Question: I have a report generated via a web application. The application located at my localhost page: 8084/app/pages.jsp (where is the form that is sending to the servlet) generates the report perfectly, the problem occurred that when I generate the report served my site.com / app / pages.jsp got this result, it seems that the server does not interpret the file. pdf or her generation.
is a linux server running apache

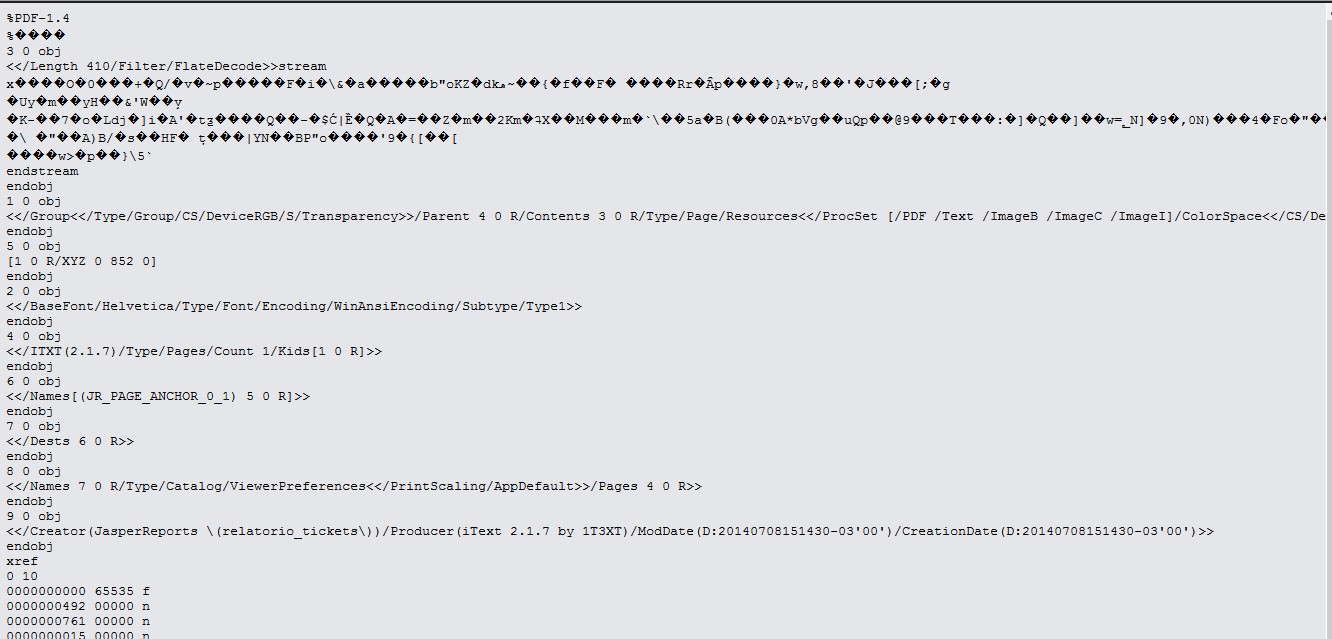
Answer: This comes from an old project, you add'response.setContentType("application/pdf");' and write as output the bytes of the file..
'''
public class ReportSintesiServlet extends HttpServlet {
protected void processRequest(HttpServletRequest request, HttpServletResponse response)
throws ServletException, IOException {
response.setContentType("application/pdf");
Lookup<IReportGeneration> l = new Lookup<IReportGeneration>(true, IReportGeneration.class);
IReportGeneration g = null;
try {
g = l.lookup();
} catch (Exception ex) {
return;
}
if (g != null) {
String param = request.getParameter("idc");
System.out.println("genero il report per idc " + param);
Integer idc = Integer.parseInt(param);
byte[] doc = (byte[]) g.generaSintesiAccordoIniziale(idc);
if (doc != null) {
FilePathManager fpm = new FilePathManager();
String pathtofile = fpm.pathToNuovaSintesi(idc);
File temp = new File(pathtofile);
FileUtil.writeBytesToFile(temp, doc);
response.addHeader("Content-Disposition", "attachment; filename=" + temp.getName());
response.setContentLength((int) temp.length());
FileInputStream fileInputStream = new FileInputStream(temp);
OutputStream responseOutputStream = response.getOutputStream();
int bytes;
while ((bytes = fileInputStream.read()) != -1) {
responseOutputStream.write(bytes);
}
}
}
}
@Override
protected void doGet(HttpServletRequest request, HttpServletResponse response)
throws ServletException, IOException {
processRequest(request, response);
}
@Override
protected void doPost(HttpServletRequest request, HttpServletResponse response)
throws ServletException, IOException {
processRequest(request, response);
}
@Override
public String getServletInfo() {
return "Short description";
}
}
'''
PS: I removed some pieces of code which was not helpful in this case, as you can see you miss all the part of the logic for error management.